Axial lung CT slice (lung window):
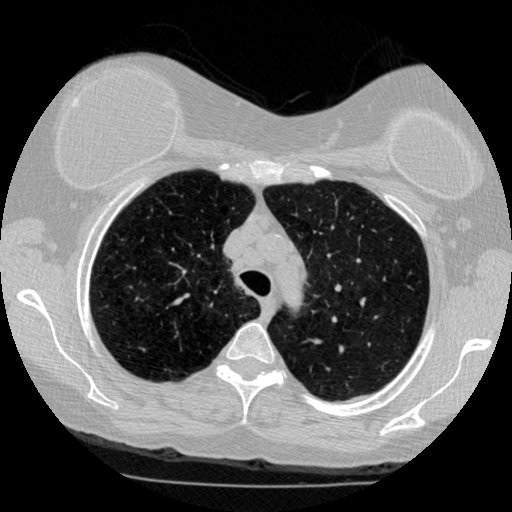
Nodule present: no